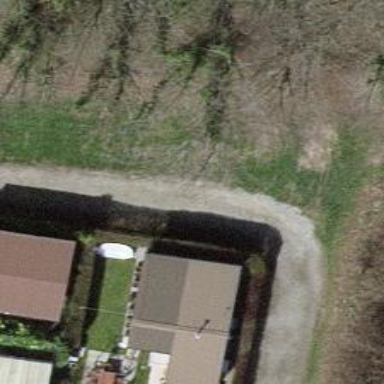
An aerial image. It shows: Driveway with pebblestone surface.